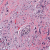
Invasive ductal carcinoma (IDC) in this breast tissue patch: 0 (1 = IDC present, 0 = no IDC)